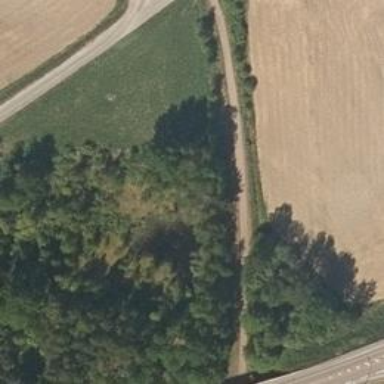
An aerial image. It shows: Abandoned railway track with grade 4 embankment. The tracktype is grade 4 and the railway is marked as historic. It was once nordic skiing trail.